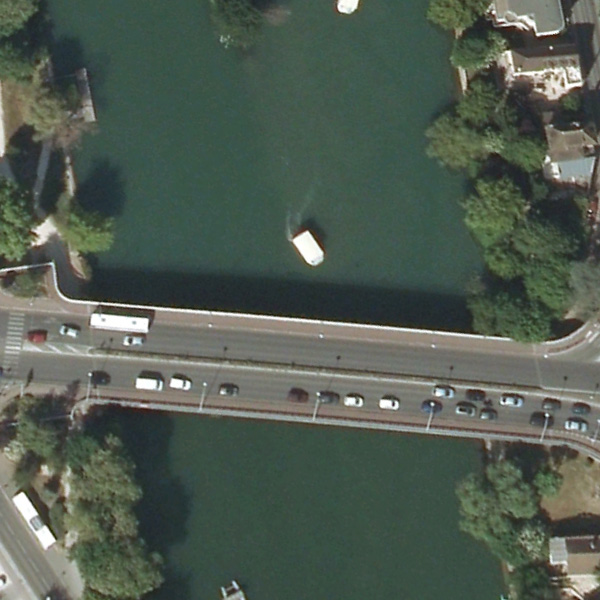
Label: Bridge